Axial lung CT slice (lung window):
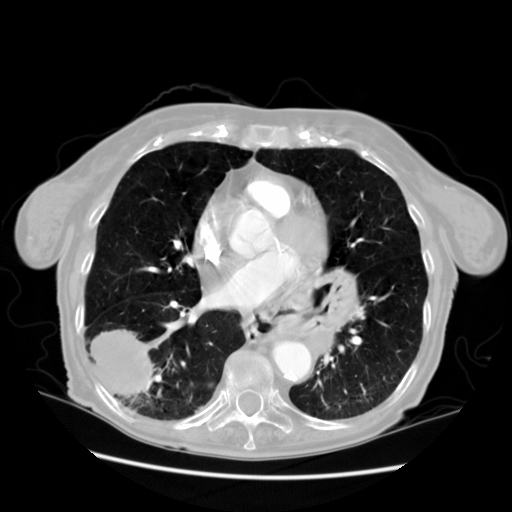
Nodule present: no